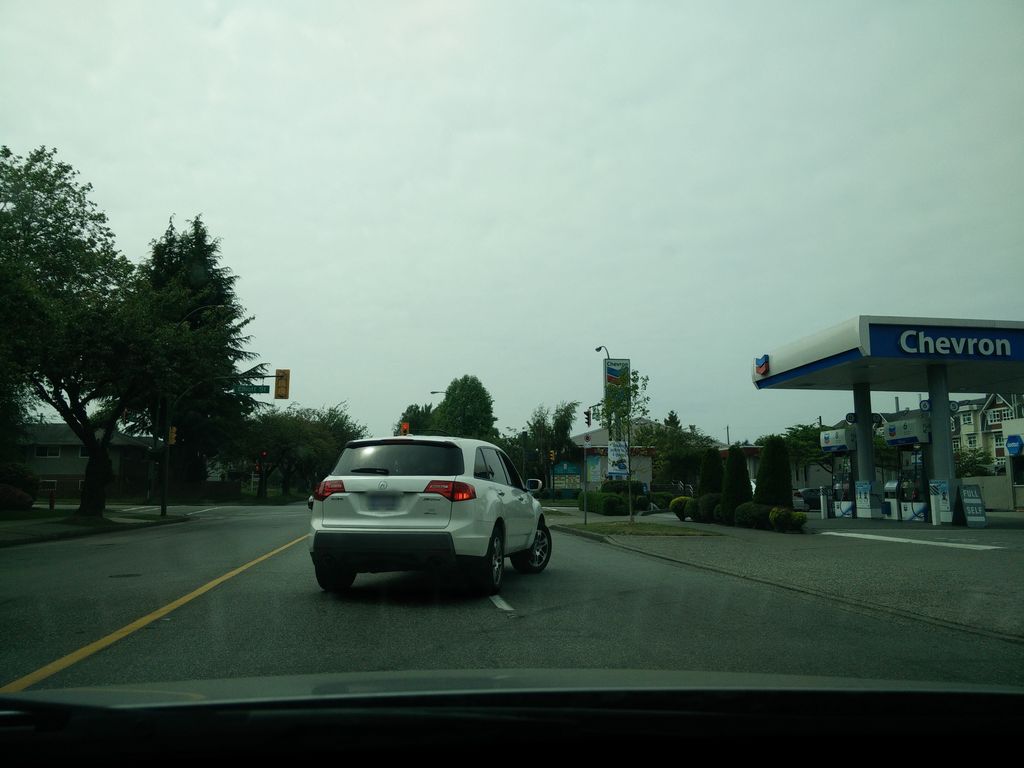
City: vancouver